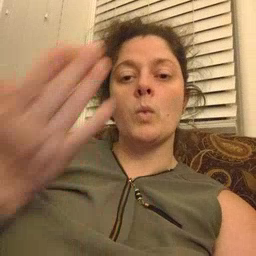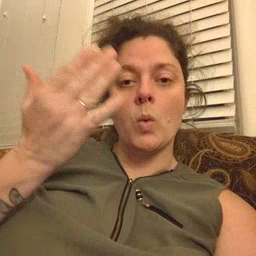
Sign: morning